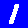
Digit: 1